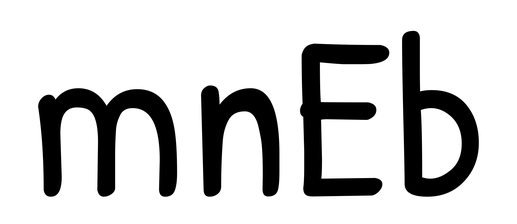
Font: PatrickHand-Regular